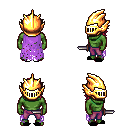
a pixel art fantasy rpg character, male body template, orc, green skin, maroon tattered cape, magenta pants, ruby red long bangs hairstyle, gold helm, black slippers, dagger, four views (front, back, left, right), 2x2 character sprite sheet, small pixel art, hard edges, no anti-aliasing